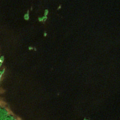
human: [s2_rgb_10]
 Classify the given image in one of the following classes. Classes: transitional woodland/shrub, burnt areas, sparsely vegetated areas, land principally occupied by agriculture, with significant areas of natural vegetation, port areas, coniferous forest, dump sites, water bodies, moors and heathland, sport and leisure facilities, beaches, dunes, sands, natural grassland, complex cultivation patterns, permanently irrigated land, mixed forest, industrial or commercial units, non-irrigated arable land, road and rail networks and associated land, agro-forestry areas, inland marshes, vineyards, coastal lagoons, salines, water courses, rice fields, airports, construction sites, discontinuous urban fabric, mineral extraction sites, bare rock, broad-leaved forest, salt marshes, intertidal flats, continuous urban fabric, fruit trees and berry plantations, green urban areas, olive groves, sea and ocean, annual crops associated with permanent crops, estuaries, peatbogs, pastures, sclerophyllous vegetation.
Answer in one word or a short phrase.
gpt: mixed forest, water bodies